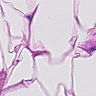
Metastatic tissue present: no